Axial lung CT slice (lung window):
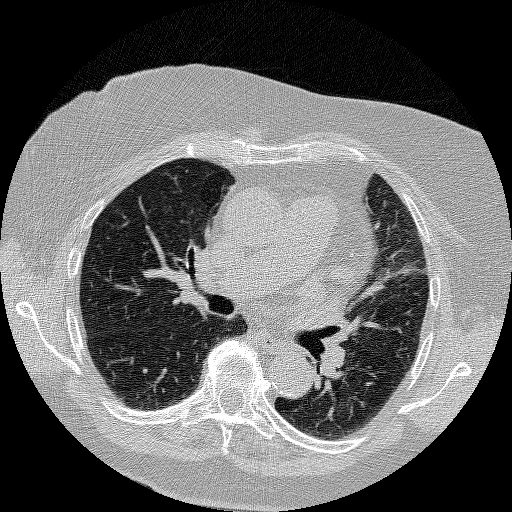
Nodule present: no